Question: I need to bind an event to directive's children which is prepared with ng-repeat in templateUrl. I am trying to bind the event in 'link' function but the children are not yet prepared.
Here is the <URL>.
Here I want to bind 'click' event on 'li' tag which are prepared with ng-repeat.But by the time, the 'link' is executed, the 'li' elements are not yet prepared.

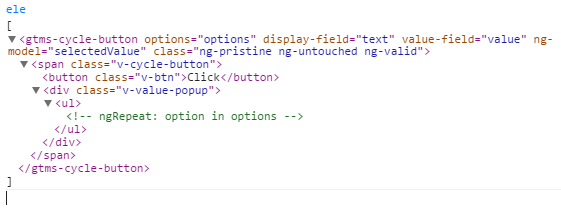
Answer: I've resolved the same problem with the angular $timeout
'''
link: function (scope, element) {
$timeout(function () {
element.on('click', '#Id', function () {
console.log('inside event handler of the first child)
})
})
}
'''
Try this by injecting $timeout in your directive